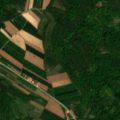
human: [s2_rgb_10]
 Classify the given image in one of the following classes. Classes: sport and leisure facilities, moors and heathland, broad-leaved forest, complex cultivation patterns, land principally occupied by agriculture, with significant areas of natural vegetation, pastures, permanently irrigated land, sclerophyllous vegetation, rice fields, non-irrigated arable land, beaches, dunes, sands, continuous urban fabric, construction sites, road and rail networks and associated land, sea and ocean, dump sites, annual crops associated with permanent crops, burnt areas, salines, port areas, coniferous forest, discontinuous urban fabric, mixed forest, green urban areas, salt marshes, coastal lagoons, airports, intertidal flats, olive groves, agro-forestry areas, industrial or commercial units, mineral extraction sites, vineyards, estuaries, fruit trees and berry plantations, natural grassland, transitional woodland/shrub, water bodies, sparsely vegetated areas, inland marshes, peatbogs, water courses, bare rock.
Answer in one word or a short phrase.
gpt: discontinuous urban fabric, non-irrigated arable land, pastures, land principally occupied by agriculture, with significant areas of natural vegetation, broad-leaved forest